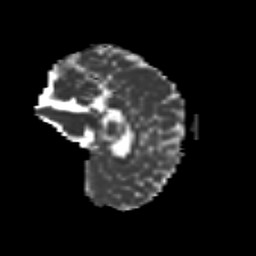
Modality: MD
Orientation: sagittal
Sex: female
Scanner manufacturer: siemens
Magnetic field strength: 3 T
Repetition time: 5 s
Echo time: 0.071 s